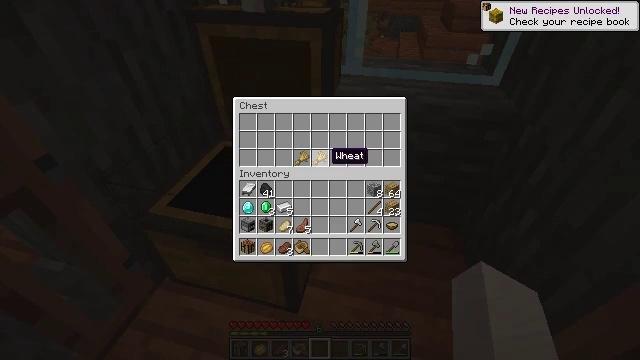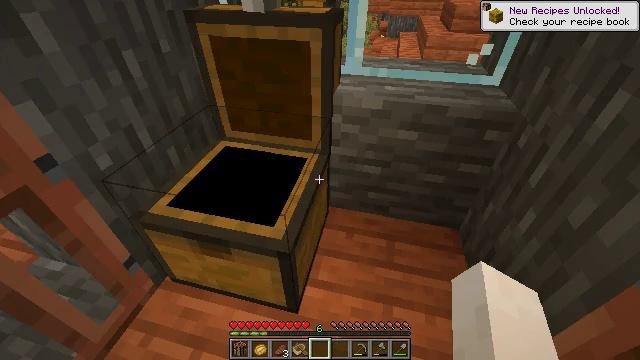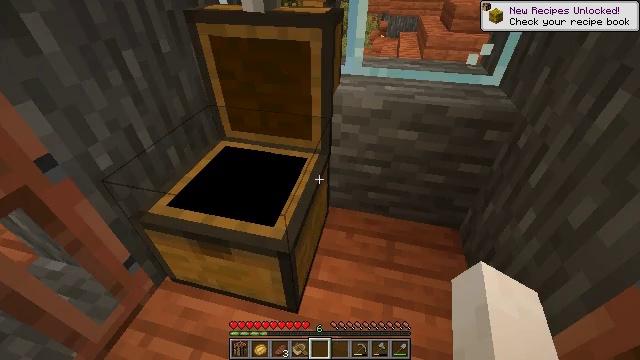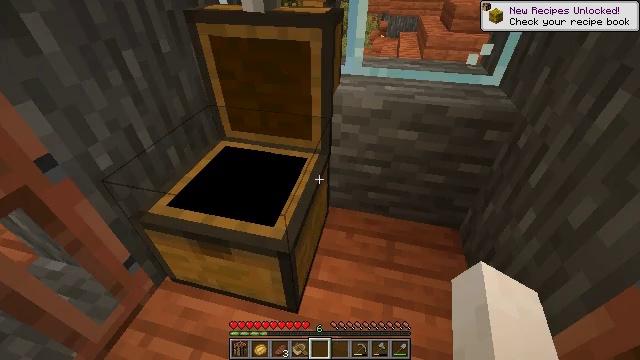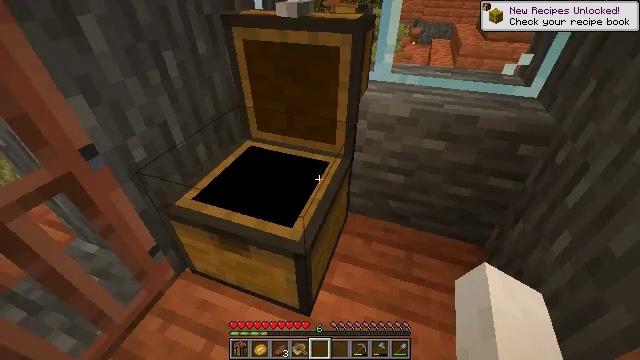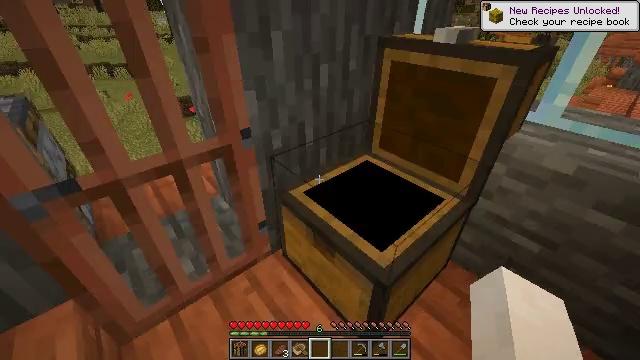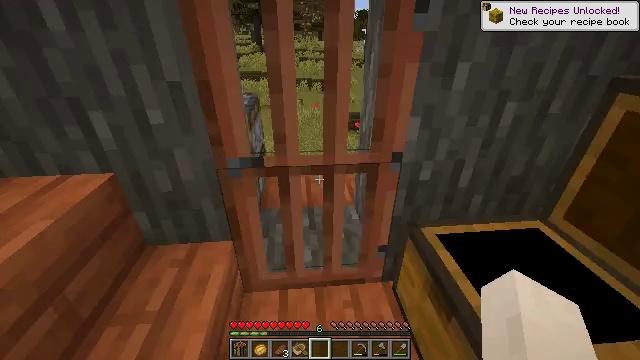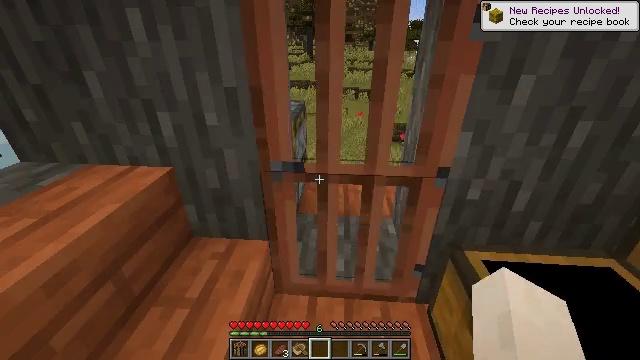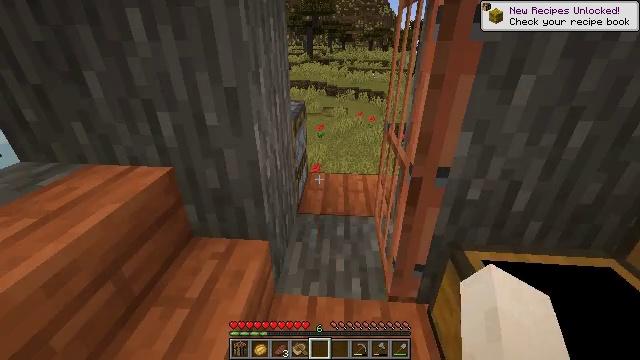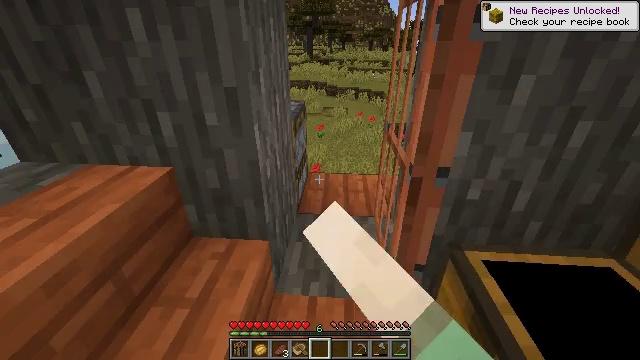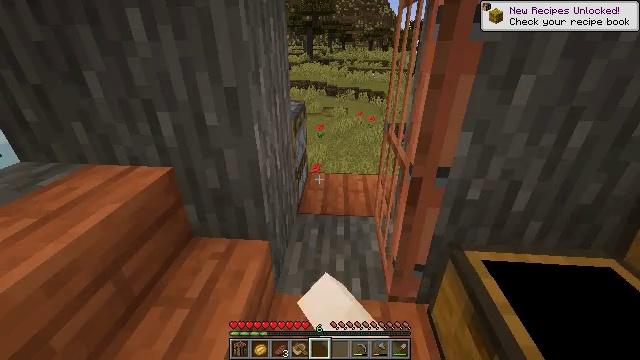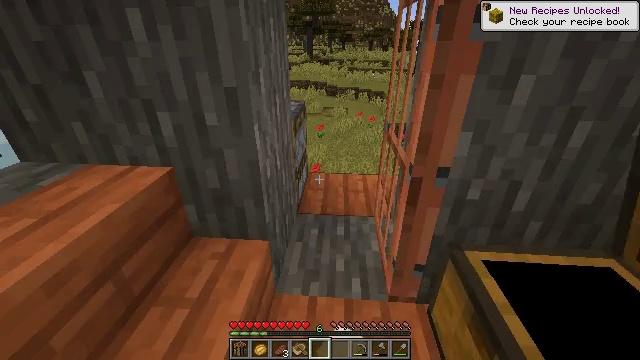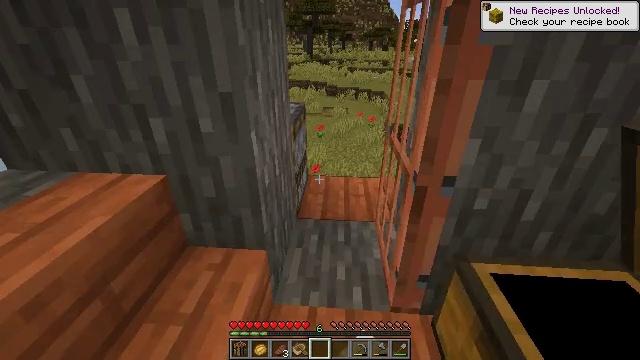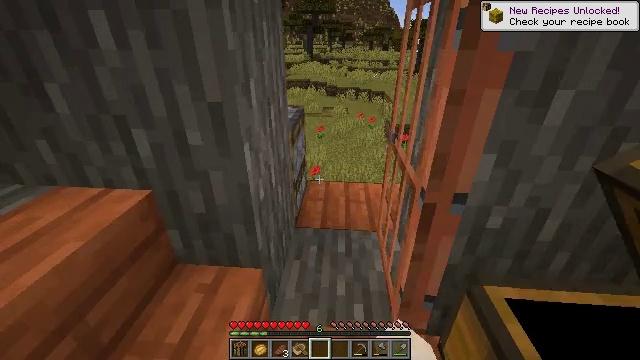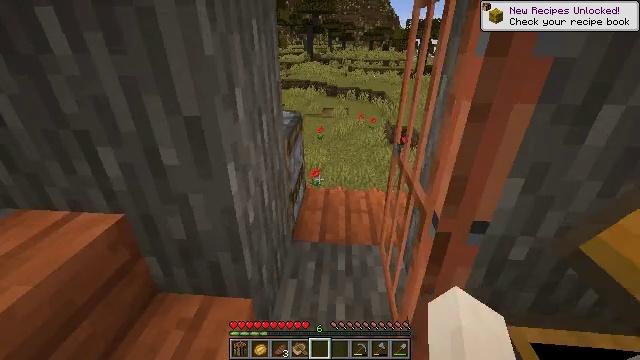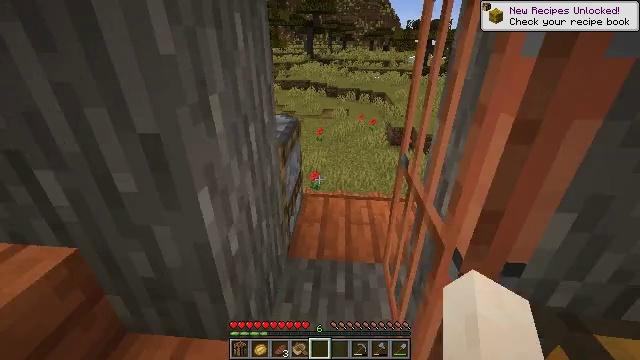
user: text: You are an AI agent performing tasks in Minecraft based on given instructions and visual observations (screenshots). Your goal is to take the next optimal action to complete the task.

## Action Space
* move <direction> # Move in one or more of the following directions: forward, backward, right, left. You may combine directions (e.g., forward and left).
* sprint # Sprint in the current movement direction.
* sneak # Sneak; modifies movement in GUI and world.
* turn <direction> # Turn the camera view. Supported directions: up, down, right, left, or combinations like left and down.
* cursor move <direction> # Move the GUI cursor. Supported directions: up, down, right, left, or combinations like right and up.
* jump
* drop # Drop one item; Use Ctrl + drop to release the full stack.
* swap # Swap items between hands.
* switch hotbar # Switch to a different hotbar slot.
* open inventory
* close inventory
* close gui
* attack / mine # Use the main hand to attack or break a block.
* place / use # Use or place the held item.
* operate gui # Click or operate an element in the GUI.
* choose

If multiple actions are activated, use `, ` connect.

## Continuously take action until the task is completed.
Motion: motion action
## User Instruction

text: Gather the acacia fence.
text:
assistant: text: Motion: sneak
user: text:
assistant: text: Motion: close gui
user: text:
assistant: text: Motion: open inventory
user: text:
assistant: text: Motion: turn left
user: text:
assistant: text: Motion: turn left and up
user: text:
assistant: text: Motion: turn left and up
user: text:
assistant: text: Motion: turn left and up
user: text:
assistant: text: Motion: use / place
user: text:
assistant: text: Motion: use / place
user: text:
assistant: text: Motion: use / place
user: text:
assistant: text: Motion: use / place
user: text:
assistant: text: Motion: move forward
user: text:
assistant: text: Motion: move forward
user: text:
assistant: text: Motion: move forward
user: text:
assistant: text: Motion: move forward
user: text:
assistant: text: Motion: move forward and move right
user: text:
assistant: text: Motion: move forward and move right
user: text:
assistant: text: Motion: move forward and move right
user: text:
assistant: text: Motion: move forward
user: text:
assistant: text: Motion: move forward
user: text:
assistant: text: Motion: move forward
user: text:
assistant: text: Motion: move forward and move left
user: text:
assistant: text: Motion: move forward and move left
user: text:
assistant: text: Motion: move forward
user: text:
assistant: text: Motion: move forward
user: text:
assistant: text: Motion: move forward
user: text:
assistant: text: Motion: move forward, turn down
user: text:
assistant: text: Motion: move forward and move right, turn left and down
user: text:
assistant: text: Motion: move right, turn left and down
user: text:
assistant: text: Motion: move right, turn left and down